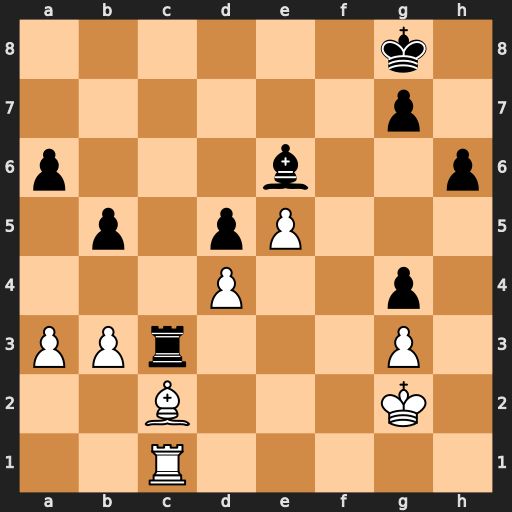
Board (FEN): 6k1/6p1/p3b2p/1p1pP3/3P2p1/PPr3P1/2B3K1/2R5
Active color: w
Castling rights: -
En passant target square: -
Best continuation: Bh7+ Kxh7 Rxc3